Group 1:
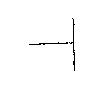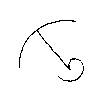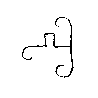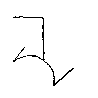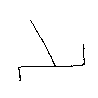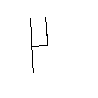
Group 2:
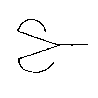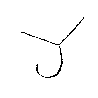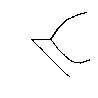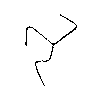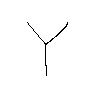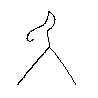
Rule separating the two groups: T-like junction vs. y-like junction.
Concepts: branch_point, t-crossing, t-point
Author: Douglas R. Hofstadter